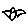
Label: bird